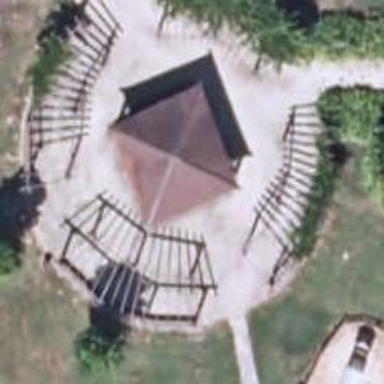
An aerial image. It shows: Shelter.